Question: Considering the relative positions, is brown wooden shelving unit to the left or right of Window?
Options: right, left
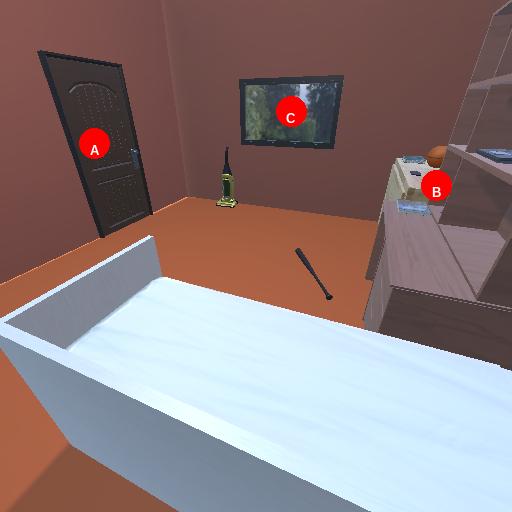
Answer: right